Field crop: maize
Growth stage: 2
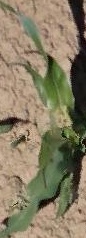
Species: maize